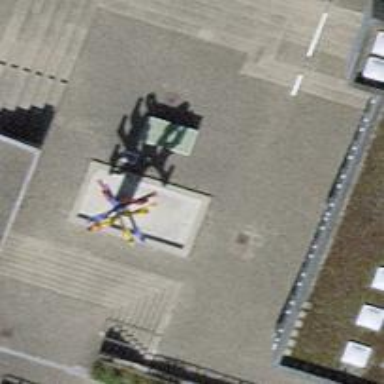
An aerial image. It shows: Beautiful fountain.